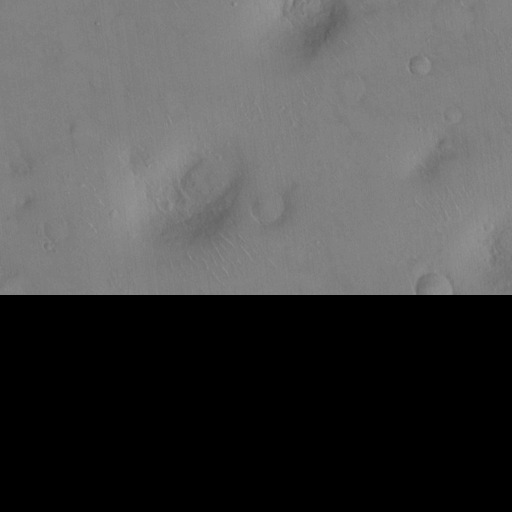
Classes present: Background, Cone